Question: Im trying to vertically align three images inside a div. But somehow my vertical alignment doesn't work and I cannot undertand what I'm doing wrong.
My html:
'''
<div class="maketable">
<div class="makecell" id="cell1">
<input type="checkbox" id="nutrbox" value="nutrition" onclick="updateChoice()" />
<label for="nutrbox" onclick="updateChoice()">Jag vill ha naringstabell i slutet av min bok</label>
</div>
<div class="makecell" id="cell2">
<div class="arrowdiv">
<img src="./images/leftarrow.png" width="64px" />
</div>
<div id="imagediv">
<img src="./images/pages/part3/nutrition/Nutrition_Front-1.png" width="296px" />
</div>
<div class="arrowdiv">
<img src="./images/rightarrow.png" width="64px" />
</div>
</div>
</div>
'''
And my css:
'''
.maketable{
margin-left: auto;
margin-right: auto;
width: 100%;
margin-bottom: 20px;
display: table;
clear: both;
}
.makecell{
vertical-align: middle;
display: table-cell;
}
#imagediv{
display: inline-block;
margin: 30px auto 0px auto;
width: 296px;
height: 420px;
color: #000;
border: 1px solid black;
text-align: center;
}
.arrowdiv {
display: inline-block;
width: 64px;
margin: 3px;
}
'''
The result is the following:

As you can see, I want to have the arrows vertically aligned in the middle of the center picture, but how ever I do it, i cannot get it to work. I've tried fiddling with float but that made it much worse. Can anyone spot what i'm doing wrong?
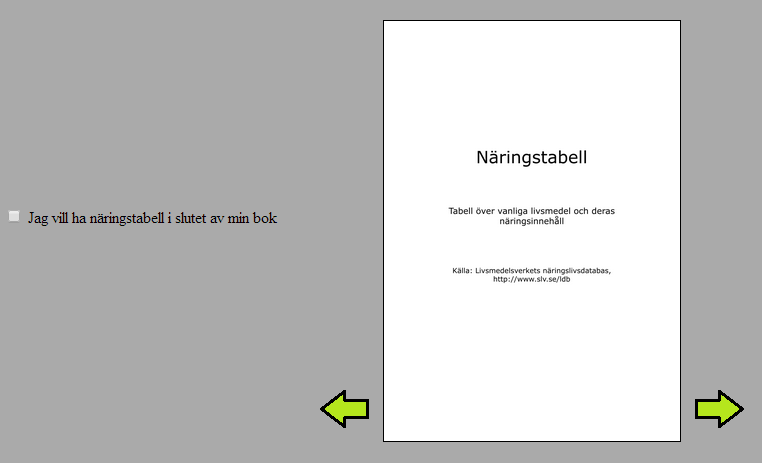
Answer: Just change the 'display: inline-block;' to 'display: table-cell;' and add 'vertical-align: middle;' in your '.arrowdiv' and '#imagediv' CSS:
'''
#imagediv{
display: table-cell;
margin: 30px auto 0px auto;
width: 296px;
height: 420px;
color: #000;
border: 1px solid black;
text-align: center;
vertical-align: middle;
}
.arrowdiv {
display: table-cell;
width: 64px;
margin: 3px;
vertical-align: middle;
}
'''
Here is a <URL>.